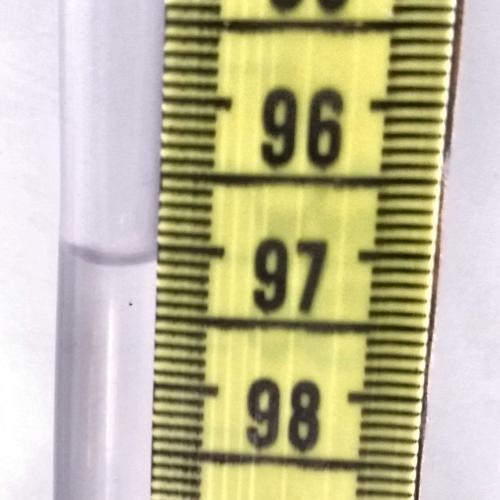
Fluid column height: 97.1 cm